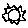
Label: sun